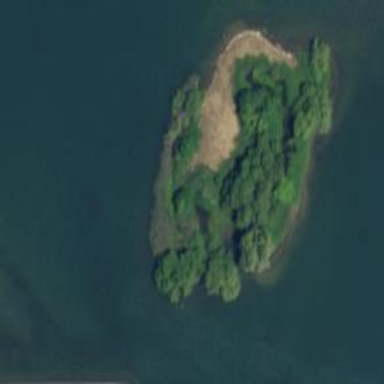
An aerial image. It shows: Islet.